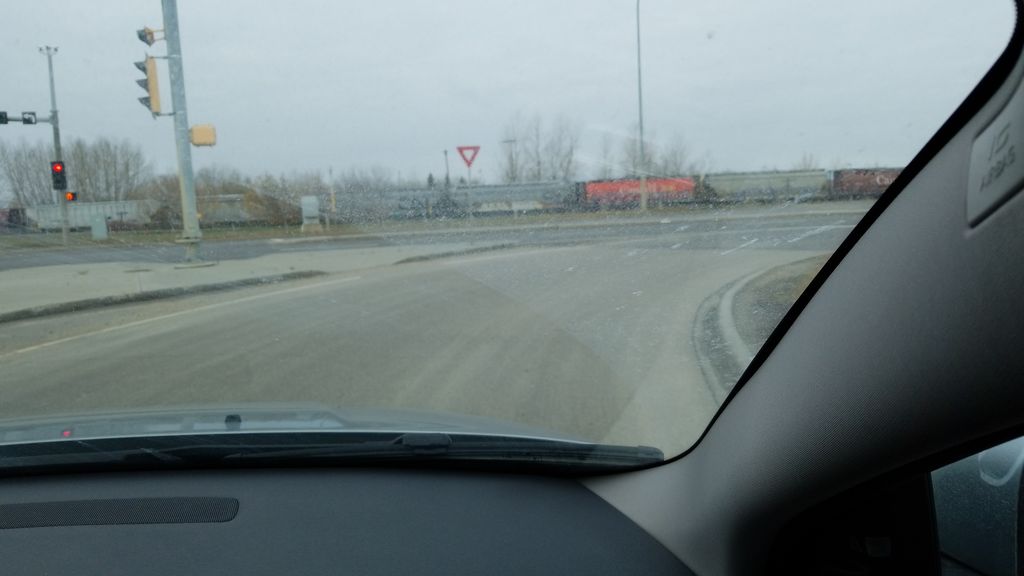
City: edmonton